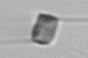
Label: Chaetoceros_similis